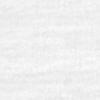
Label: no_change